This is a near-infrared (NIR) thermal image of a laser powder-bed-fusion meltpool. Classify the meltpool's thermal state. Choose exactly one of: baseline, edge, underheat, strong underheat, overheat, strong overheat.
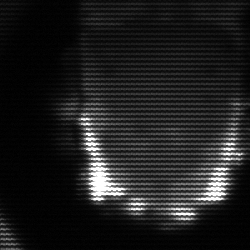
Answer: baseline